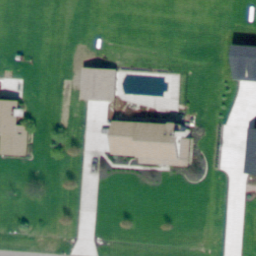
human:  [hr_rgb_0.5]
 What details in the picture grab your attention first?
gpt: sparse residential